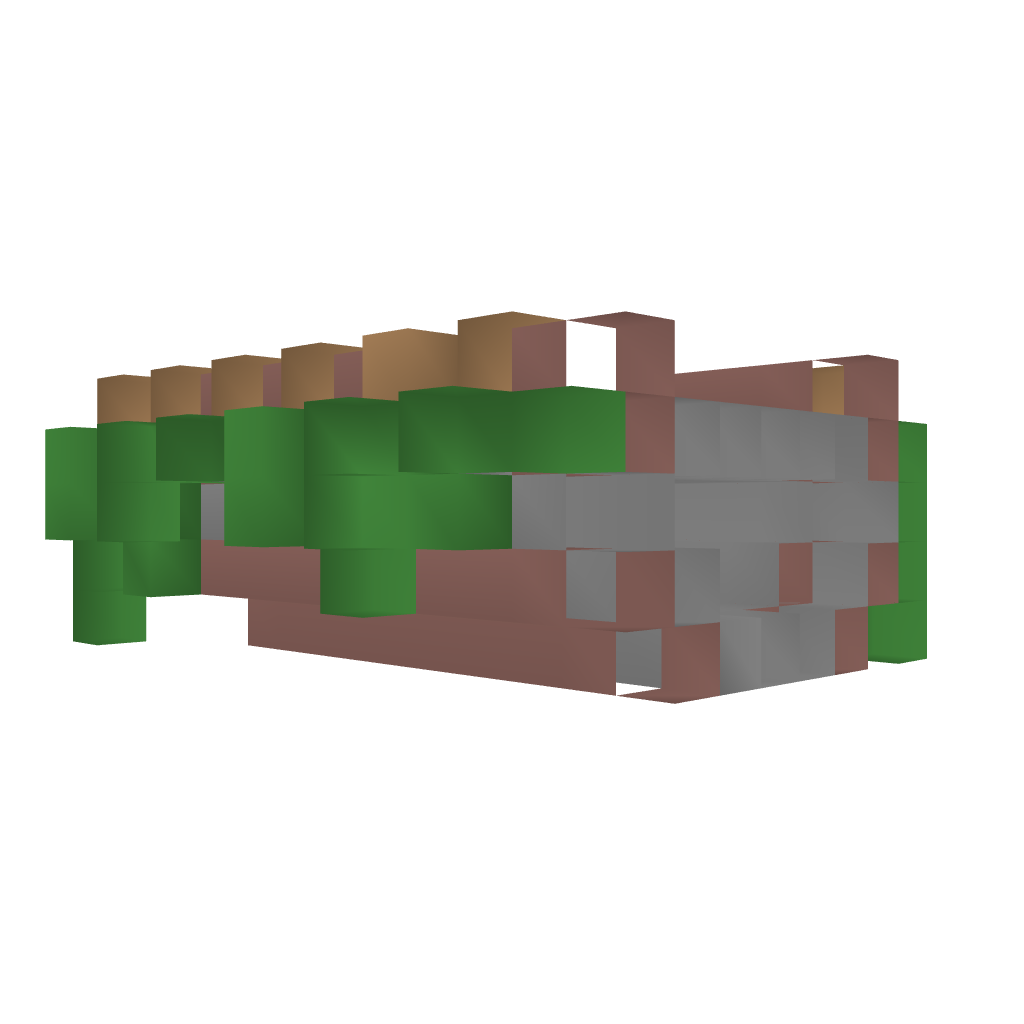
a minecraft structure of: Ancient Skyway Modified with sewer(Corner) bad low quality